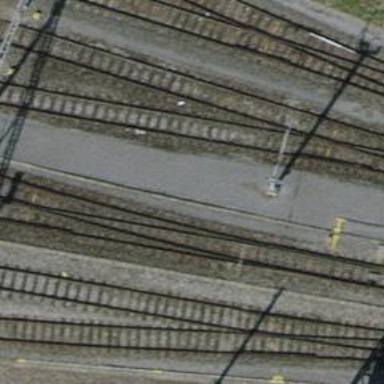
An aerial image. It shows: Rail yard with electrified rails and single track.